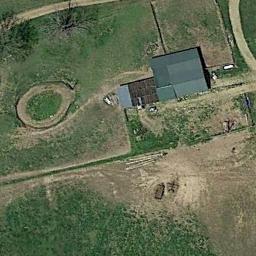
Label: residential